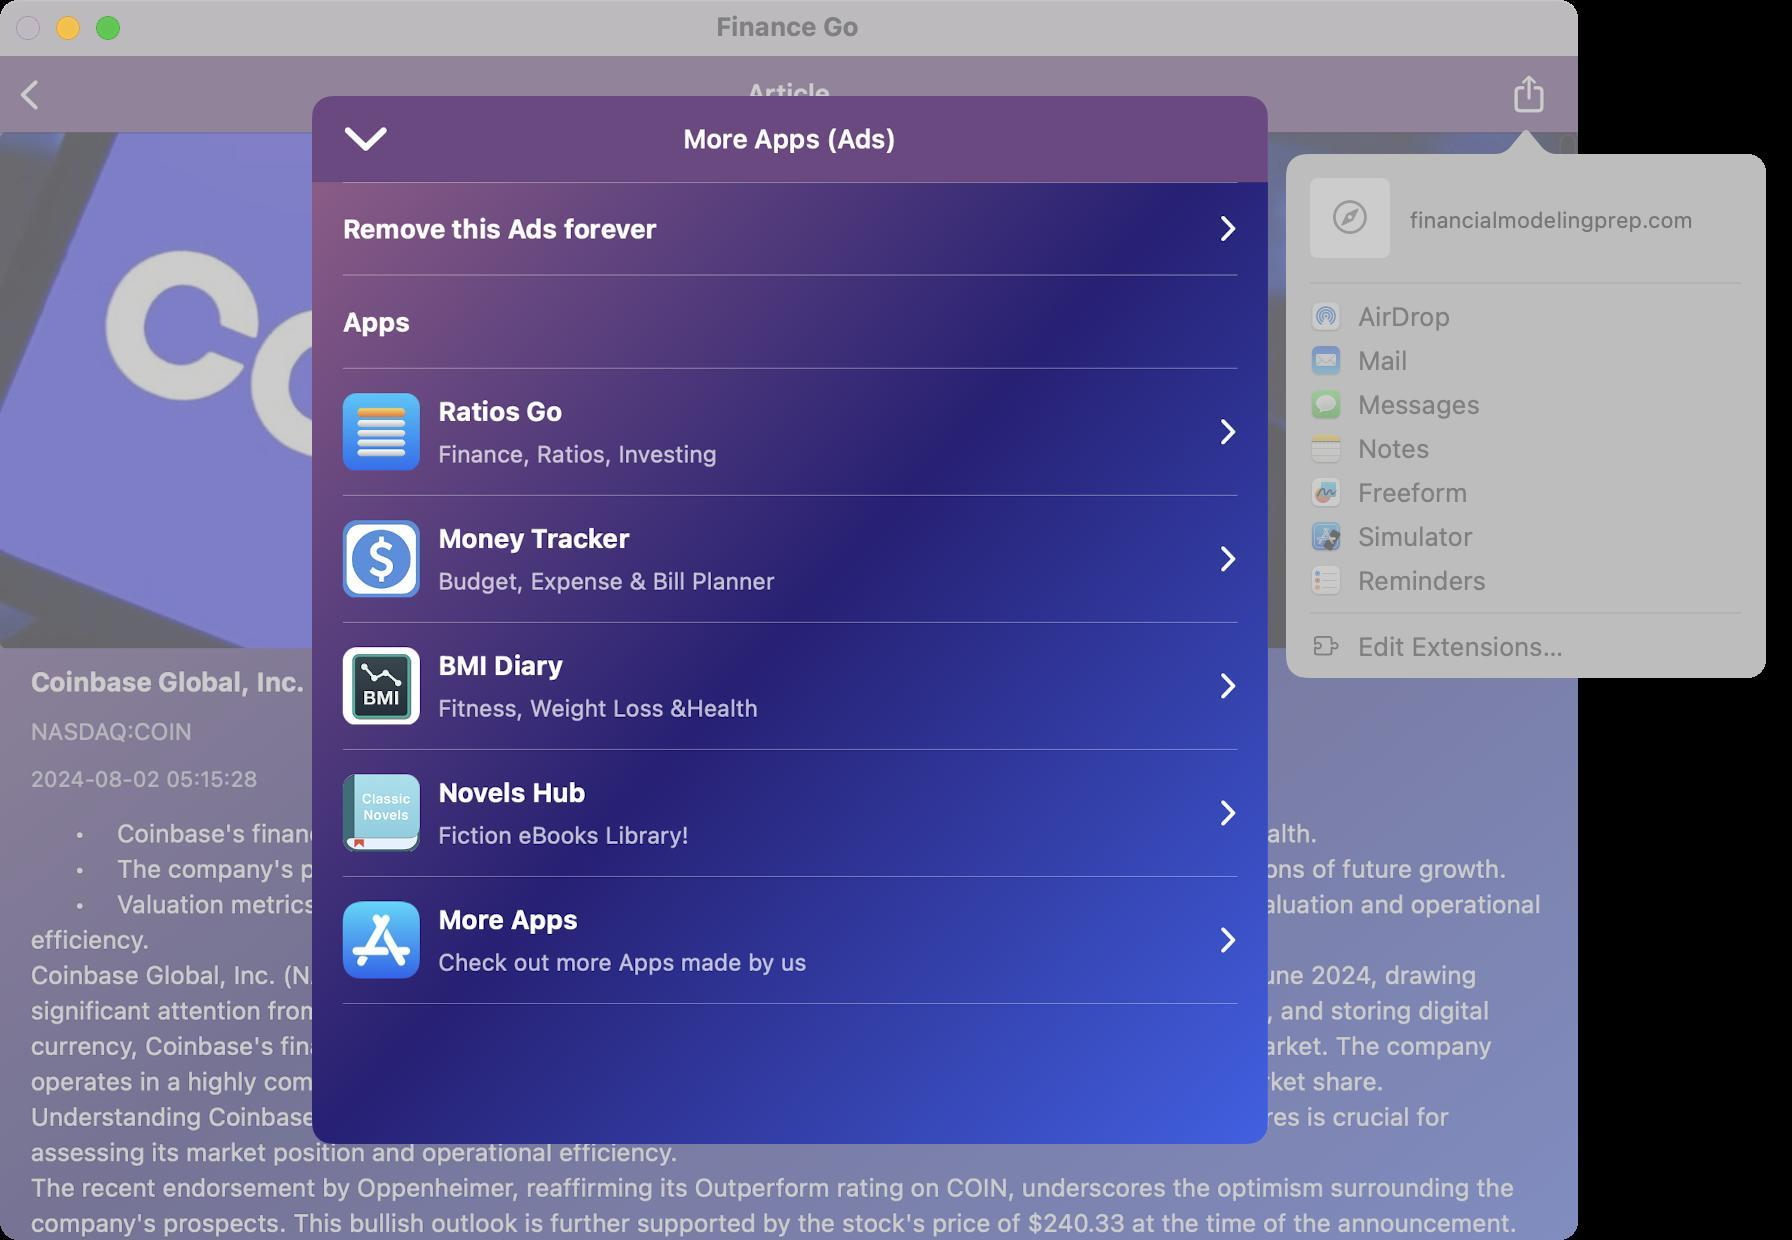
Accessibility tree:
{"name": "Finance_Go", "role": "AXWindow", "description": null, "role_description": "standard window", "value": null, "position": "352.00;95.00", "size": "789;620", "children": [{"name": null, "role": "AXGroup", "description": null, "role_description": "group", "value": null, "position": "0.00;0.00", "size": "789;620", "children": [{"name": null, "role": "AXGroup", "description": null, "role_description": "group", "value": null, "position": "0.00;0.00", "size": "789;621", "children": []}, {"name": null, "role": "AXPopover", "description": "", "role_description": "popover", "value": null, "position": "630.00;64.00", "size": "266;288", "children": [{"name": null, "role": "AXGroup", "description": null, "role_description": "group", "value": null, "position": "643.00;77.00", "size": "240;262", "children": [{"name": null, "role": "AXImage", "description": "safari", "role_description": "image", "value": null, "position": "655.00;89.00", "size": "40;40", "children": []}, {"name": null, "role": "AXStaticText", "description": null, "role_description": "text", "value": "financialmodelingprep.com", "position": "703.00;103.00", "size": "168;14", "children": []}, {"name": null, "role": "AXButton", "description": "AirDrop", "role_description": "button", "value": null, "position": "655.00;147.00", "size": "216;22", "children": []}, {"name": null, "role": "AXButton", "description": "Mail", "role_description": "button", "value": null, "position": "655.00;169.00", "size": "216;22", "children": []}, {"name": null, "role": "AXButton", "description": "Messages", "role_description": "button", "value": null, "position": "655.00;191.00", "size": "216;22", "children": []}, {"name": null, "role": "AXButton", "description": "Notes", "role_description": "button", "value": null, "position": "655.00;213.00", "size": "216;22", "children": []}, {"name": null, "role": "AXButton", "description": "Freeform", "role_description": "button", "value": null, "position": "655.00;235.00", "size": "216;22", "children": []}, {"name": null, "role": "AXButton", "description": "Simulator", "role_description": "button", "value": null, "position": "655.00;257.00", "size": "216;22", "children": []}, {"name": null, "role": "AXButton", "description": "Reminders", "role_description": "button", "value": null, "position": "655.00;279.00", "size": "216;22", "children": []}, {"name": null, "role": "AXButton", "description": "Edit Extensions…", "role_description": "button", "value": null, "position": "655.00;312.00", "size": "216;22", "children": []}]}]}]}, {"name": null, "role": "AXButton", "description": null, "role_description": "close button", "value": null, "position": "7.00;6.00", "size": "14;16", "children": []}, {"name": null, "role": "AXButton", "description": null, "role_description": "zoom button", "value": null, "position": "47.00;6.00", "size": "14;16", "children": [{"name": null, "role": "AXGroup", "description": null, "role_description": "group", "value": null, "position": "47.00;6.00", "size": "14;16", "children": [{"name": null, "role": "AXGroup", "description": null, "role_description": "group", "value": null, "position": "47.00;6.00", "size": "14;16", "children": []}]}]}, {"name": null, "role": "AXButton", "description": null, "role_description": "minimize button", "value": null, "position": "27.00;6.00", "size": "14;16", "children": []}, {"name": null, "role": "AXStaticText", "description": null, "role_description": "text", "value": "Finance Go", "position": "356.00;5.00", "size": "76;16", "children": []}, {"name": null, "role": "AXSheet", "description": null, "role_description": "sheet", "value": null, "position": "156.00;48.00", "size": "478;524", "children": [{"name": null, "role": "AXGroup", "description": null, "role_description": "group", "value": null, "position": "156.00;48.00", "size": "478;524", "children": [{"name": null, "role": "AXGroup", "description": null, "role_description": "group", "value": null, "position": "156.00;48.00", "size": "478;524", "children": [{"name": null, "role": "AXGroup", "description": null, "role_description": "Nav bar", "value": null, "position": "156.00;48.00", "size": "478;43", "children": [{"name": null, "role": "AXButton", "description": "back button", "role_description": "button", "value": null, "position": "171.40;58.01", "size": "23;23", "children": []}, {"name": null, "role": "AXHeading", "description": "More Apps (Ads)", "role_description": "heading", "value": null, "position": "341.57;61.86", "size": "107;16", "children": []}]}, {"name": null, "role": "AXGroup", "description": null, "role_description": "group", "value": null, "position": "156.00;48.00", "size": "478;524", "children": [{"name": null, "role": "AXGroup", "description": null, "role_description": "group", "value": null, "position": "156.00;48.00", "size": "478;524", "children": [{"name": null, "role": "AXGroup", "description": null, "role_description": "table", "value": null, "position": "156.00;48.00", "size": "478;524", "children": [{"name": null, "role": "AXGroup", "description": null, "role_description": "group", "value": "", "position": "156.00;91.12", "size": "478;47", "children": [{"name": null, "role": "AXStaticText", "description": "Remove this Ads forever", "role_description": "text", "value": "", "position": "156.00;91.12", "size": "478;47", "children": []}]}, {"name": null, "role": "AXGroup", "description": null, "role_description": "group", "value": "", "position": "156.00;137.70", "size": "478;47", "children": [{"name": null, "role": "AXStaticText", "description": "Apps", "role_description": "text", "value": "", "position": "156.00;137.70", "size": "478;47", "children": []}]}, {"name": null, "role": "AXGroup", "description": null, "role_description": "group", "value": "", "position": "156.00;184.29", "size": "478;64", "children": [{"name": null, "role": "AXStaticText", "description": "Ratios Go, Finance, Ratios, Investing", "role_description": "text", "value": "", "position": "156.00;184.29", "size": "478;64", "children": []}]}, {"name": null, "role": "AXGroup", "description": null, "role_description": "group", "value": "", "position": "156.00;247.82", "size": "478;64", "children": [{"name": null, "role": "AXStaticText", "description": "Money Tracker, Budget, Expense & Bill Planner", "role_description": "text", "value": "", "position": "156.00;247.82", "size": "478;64", "children": []}]}, {"name": null, "role": "AXGroup", "description": null, "role_description": "group", "value": "", "position": "156.00;311.34", "size": "478;64", "children": [{"name": null, "role": "AXStaticText", "description": "BMI Diary, Fitness, Weight Loss &Health", "role_description": "text", "value": "", "position": "156.00;311.34", "size": "478;64", "children": []}]}, {"name": null, "role": "AXGroup", "description": null, "role_description": "group", "value": "", "position": "156.00;374.87", "size": "478;64", "children": [{"name": null, "role": "AXStaticText", "description": "Novels Hub, Fiction eBooks Library!", "role_description": "text", "value": "", "position": "156.00;374.87", "size": "478;64", "children": []}]}, {"name": null, "role": "AXGroup", "description": null, "role_description": "group", "value": "", "position": "156.00;438.39", "size": "478;64", "children": [{"name": null, "role": "AXStaticText", "description": "More Apps, Check out more Apps made by us", "role_description": "text", "value": "", "position": "156.00;438.39", "size": "478;64", "children": []}]}]}]}]}]}]}]}]}